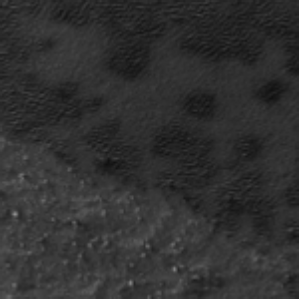
Label: frost